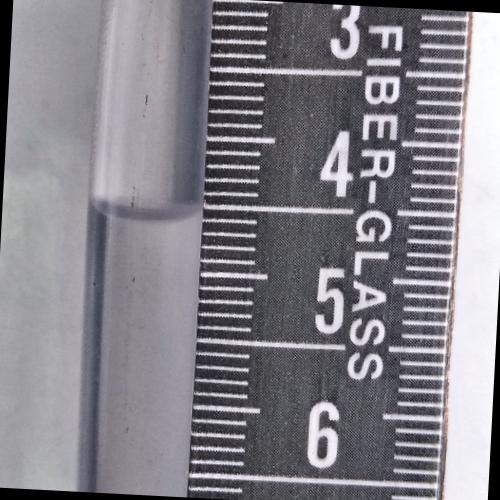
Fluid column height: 4.6 cm